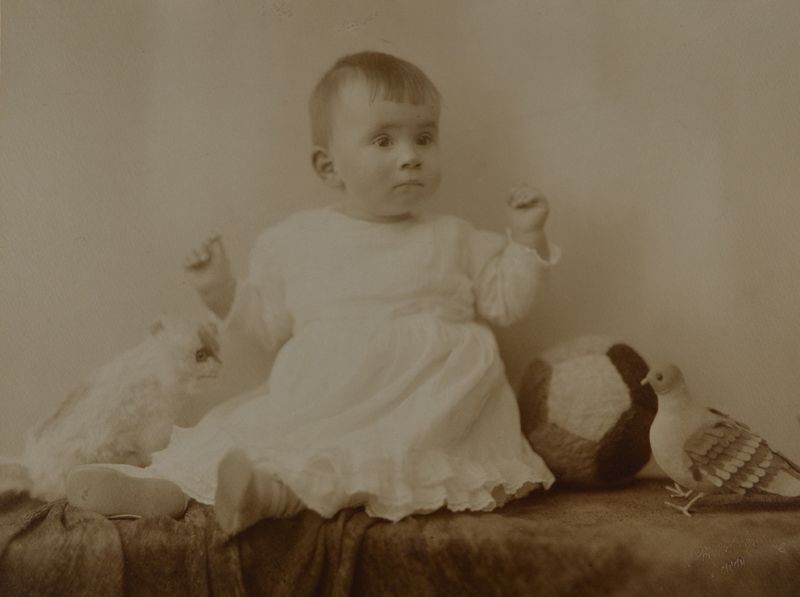
Titel: Renate Scholz
Künstler: Minya Diez-Dührkoop
Standort: Hamburg
Institution: Museum für Kunst und Gewerbe Hamburg
Schlagwörter: silber, bildnis, portrait, baby, foto, fotografie, photographie, photo, karton, spielzeug, kinderspielzeug, lichtbild, silbergelatine, konterfei, brom, bildwerke, spielwaren, angewandte und bildende kunst, hessische systematik, porträt, säugling, silbergelatinepapier, bromsilbergelatinepapier, entwicklungspapier, gelatinepapier, schwarzweißpositivverfahren, silbersalzverfahren, schwarzweißfotografie, porträtfotografie, porträtphotographie